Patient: sex M, age 59
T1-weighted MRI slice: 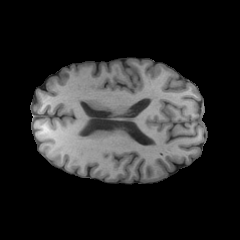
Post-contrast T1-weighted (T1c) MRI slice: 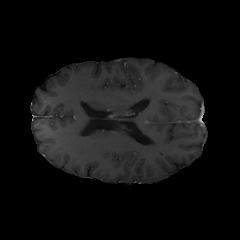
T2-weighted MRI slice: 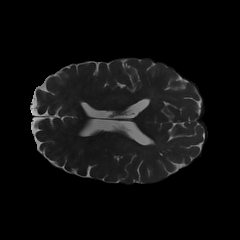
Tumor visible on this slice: no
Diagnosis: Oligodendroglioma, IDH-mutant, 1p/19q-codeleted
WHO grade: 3